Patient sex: M
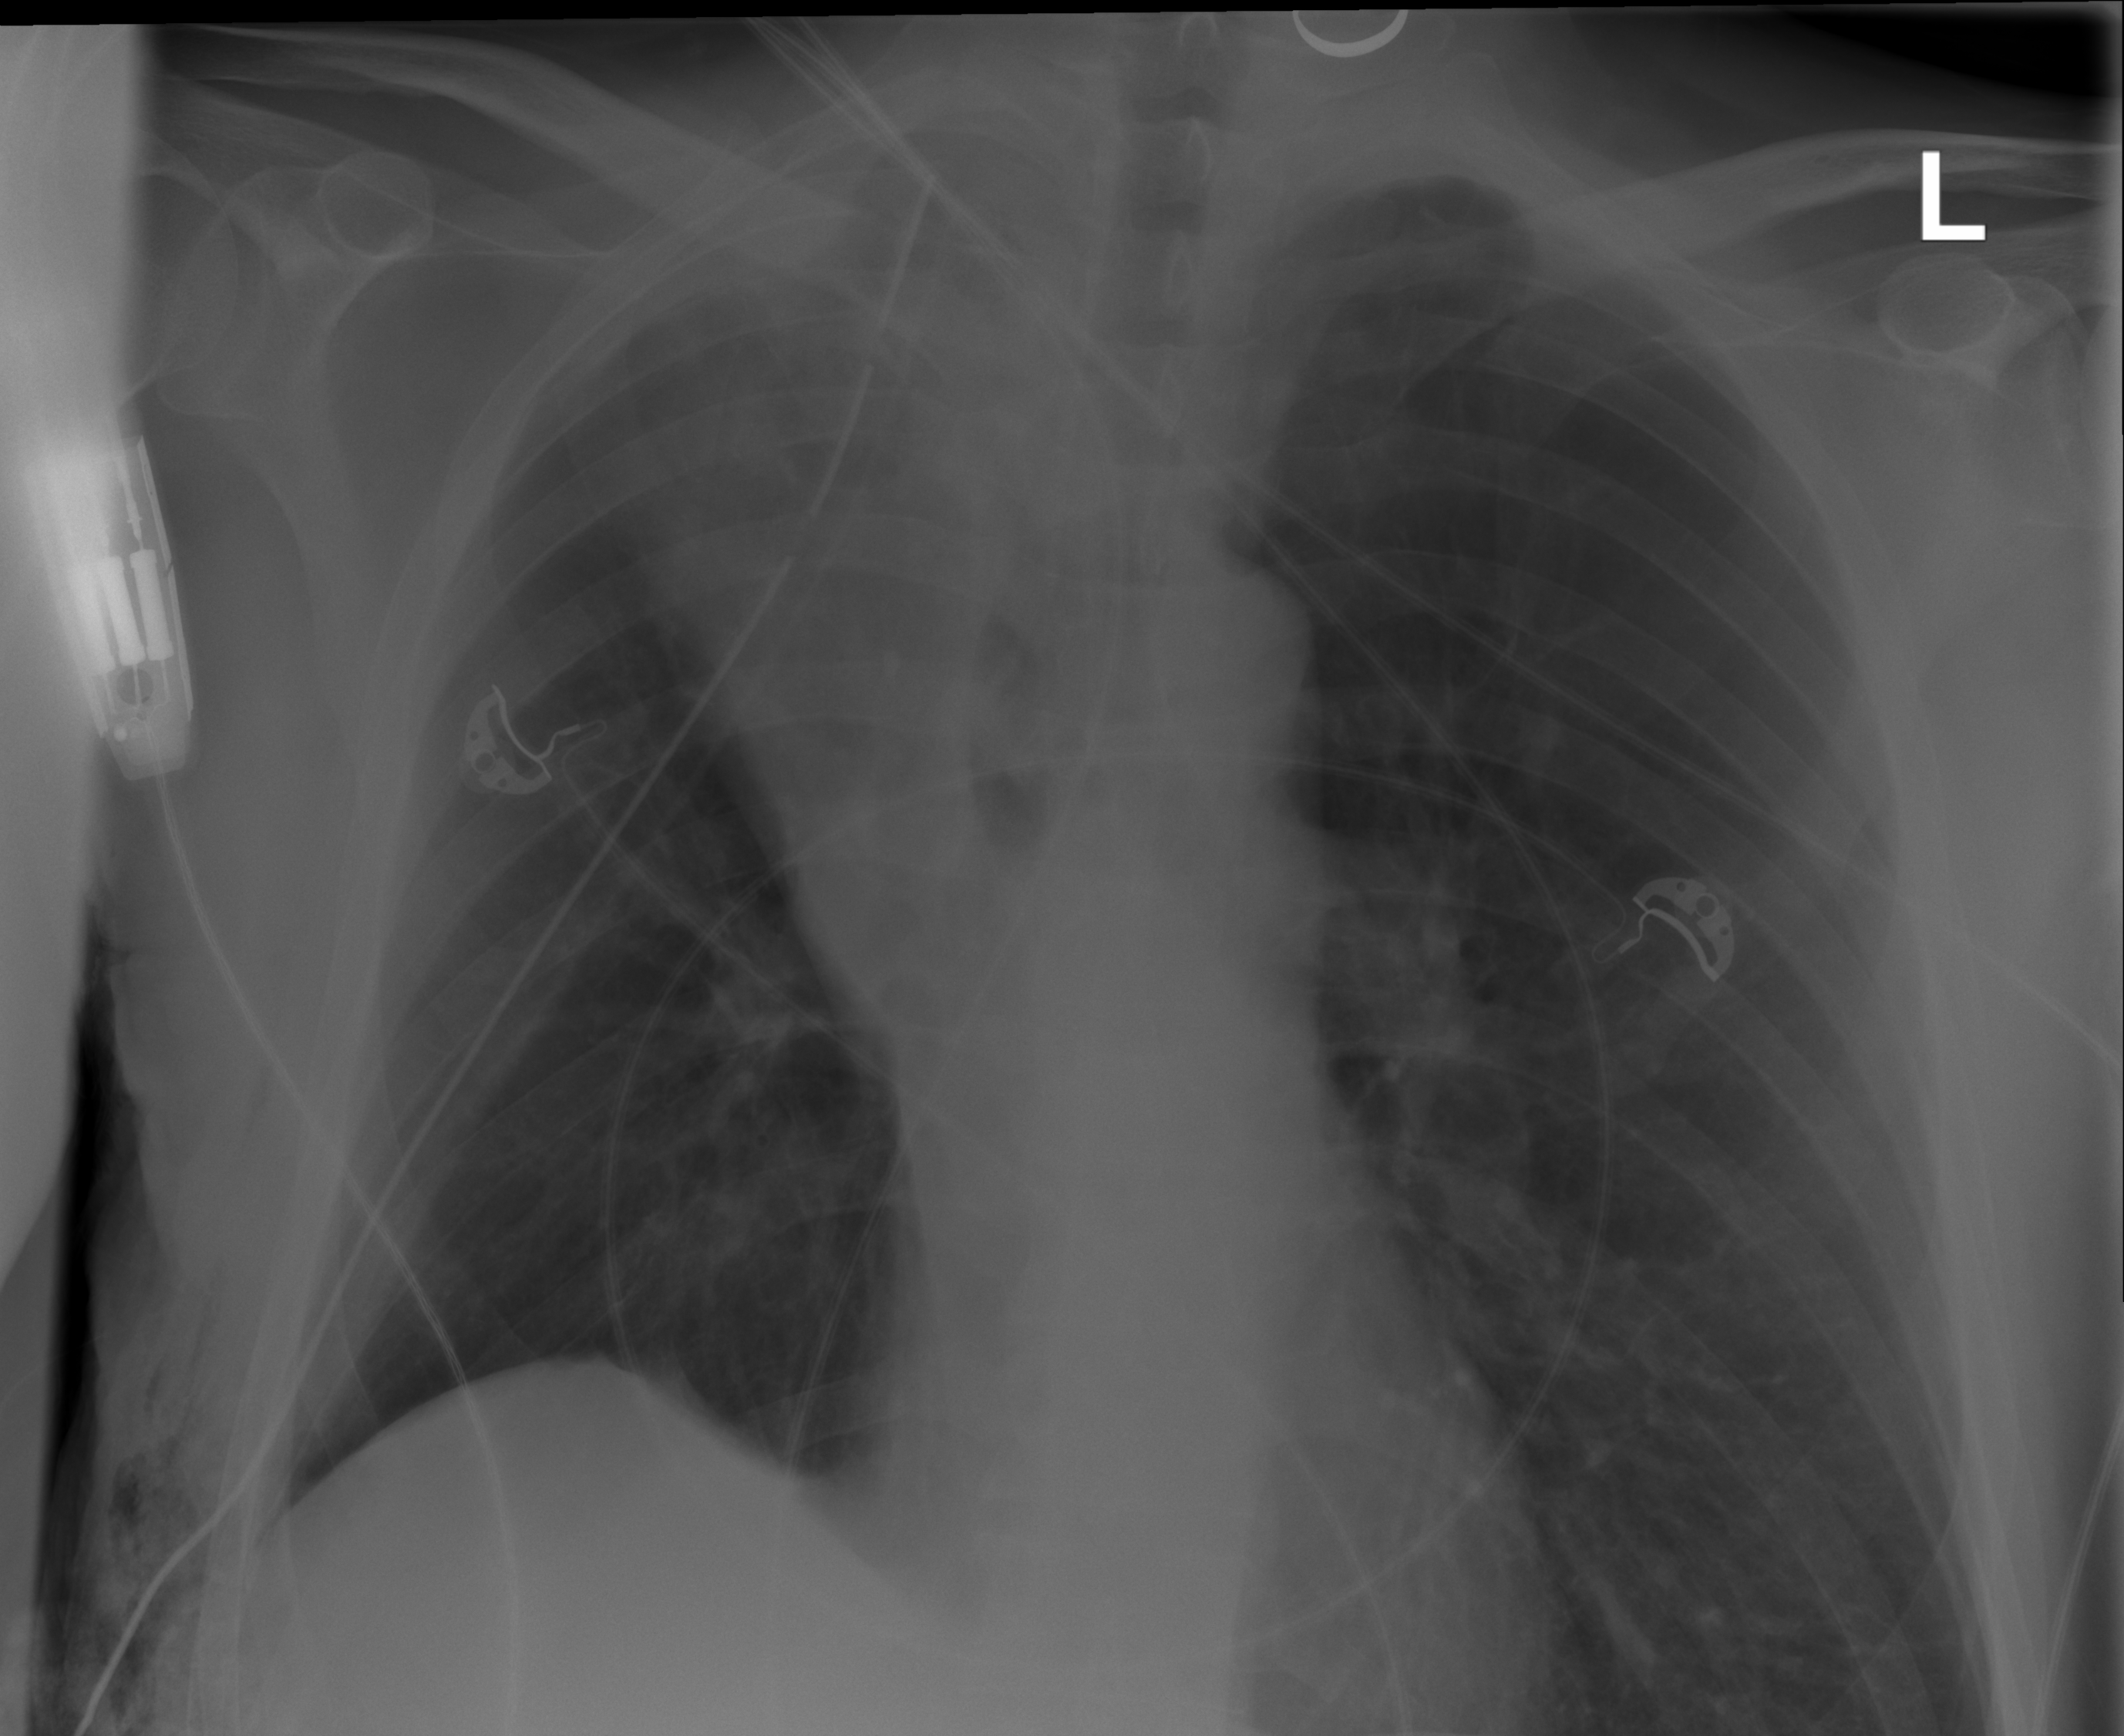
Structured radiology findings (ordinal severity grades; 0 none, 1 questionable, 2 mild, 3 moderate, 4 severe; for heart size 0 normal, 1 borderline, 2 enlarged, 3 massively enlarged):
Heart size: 0
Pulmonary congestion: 0
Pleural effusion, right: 0
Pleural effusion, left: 0
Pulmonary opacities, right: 0
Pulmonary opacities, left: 0
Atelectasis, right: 3
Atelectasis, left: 2